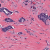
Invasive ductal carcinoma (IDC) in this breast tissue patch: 1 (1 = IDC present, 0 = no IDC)